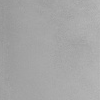
Atmospheric dust classification: dusty